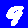
Digit: 9